Interaction volume radius: 5 \u00c5
Interaction volume height: 45 \u00c5
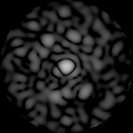
Disorder parameter: 0.8396